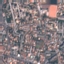
Land use / land cover: Residential